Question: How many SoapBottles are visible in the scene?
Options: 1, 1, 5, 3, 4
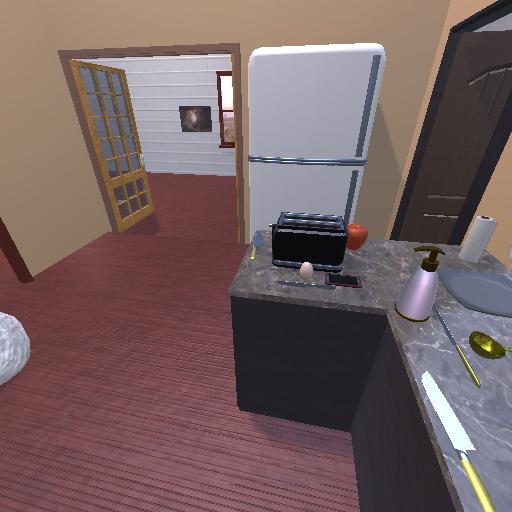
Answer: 1